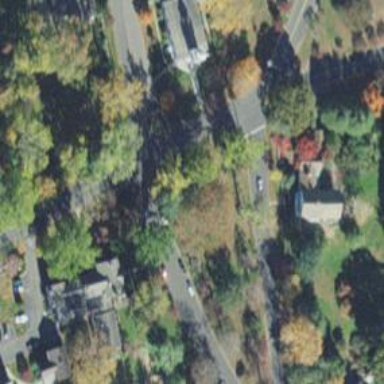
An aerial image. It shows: Park located in historic district.